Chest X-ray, PA view. Patient: 24 years old, sex M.
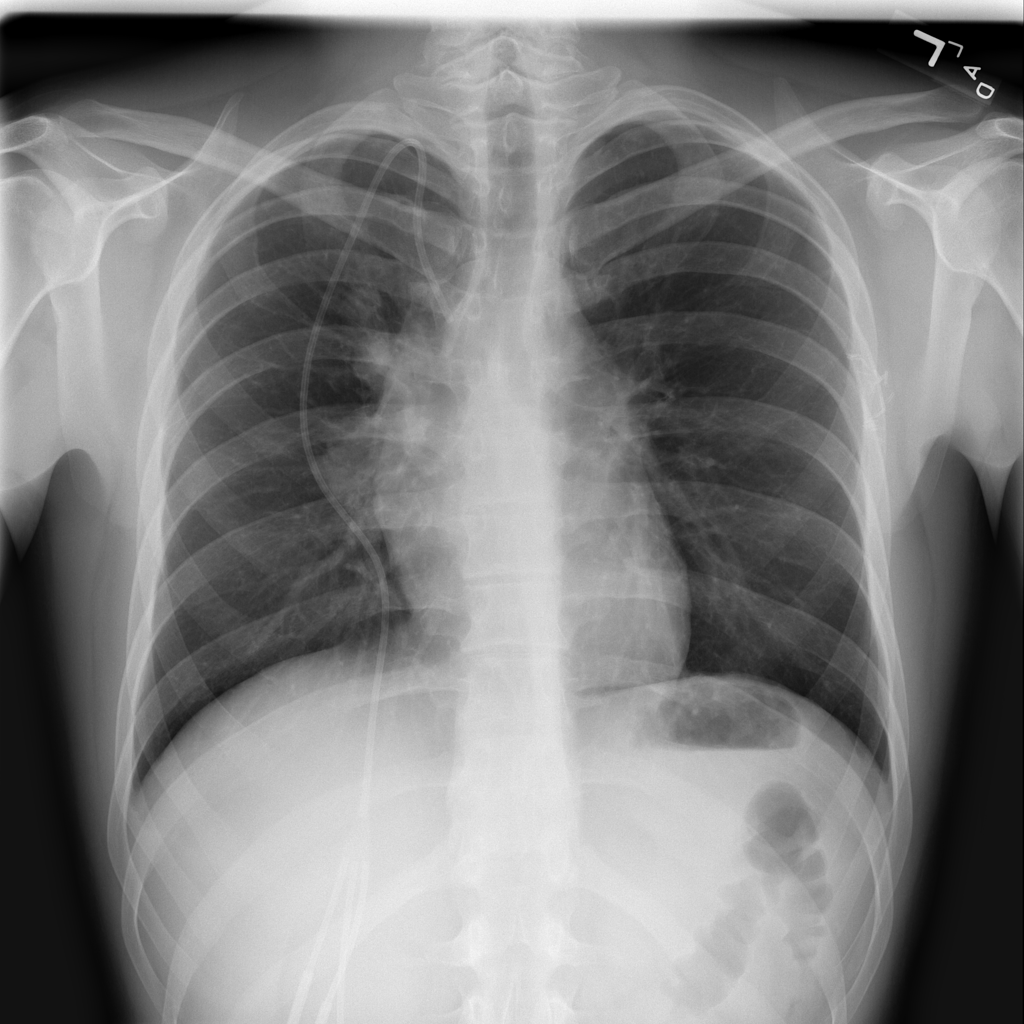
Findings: No Finding